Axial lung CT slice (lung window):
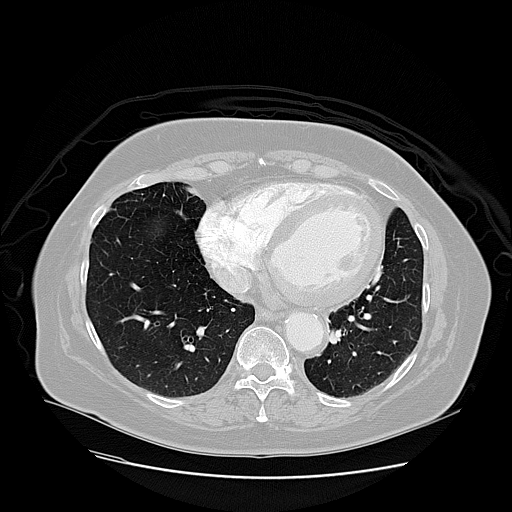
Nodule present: no